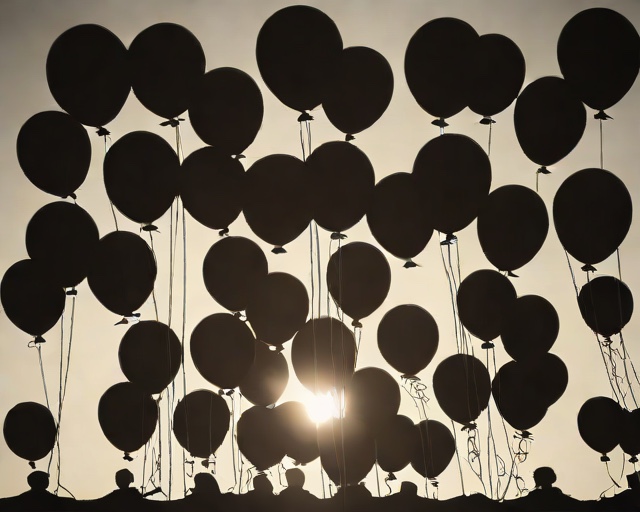
Category: Birthday